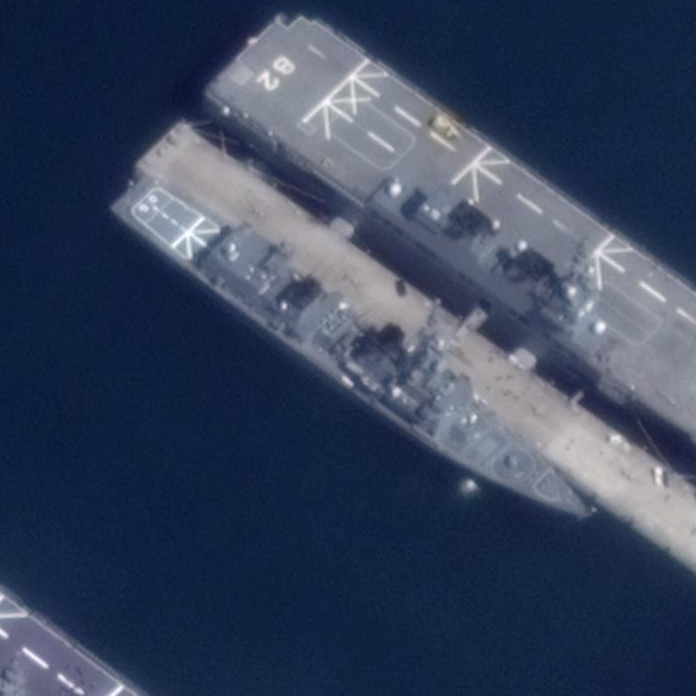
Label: cruiser